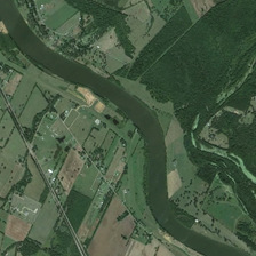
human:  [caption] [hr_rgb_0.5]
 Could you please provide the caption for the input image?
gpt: is a river with dark green water in the middle .

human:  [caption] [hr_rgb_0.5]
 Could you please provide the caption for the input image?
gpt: a river through the green terraces while with dark green river .

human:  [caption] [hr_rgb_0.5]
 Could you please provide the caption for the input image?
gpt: many green land and dark green plants in it .

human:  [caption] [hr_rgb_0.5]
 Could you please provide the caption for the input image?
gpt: The river is surrounded by green plants and terraces.

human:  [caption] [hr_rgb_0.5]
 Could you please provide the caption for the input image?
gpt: Green plants and the river around the balcony